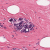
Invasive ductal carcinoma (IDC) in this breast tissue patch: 0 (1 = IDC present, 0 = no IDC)